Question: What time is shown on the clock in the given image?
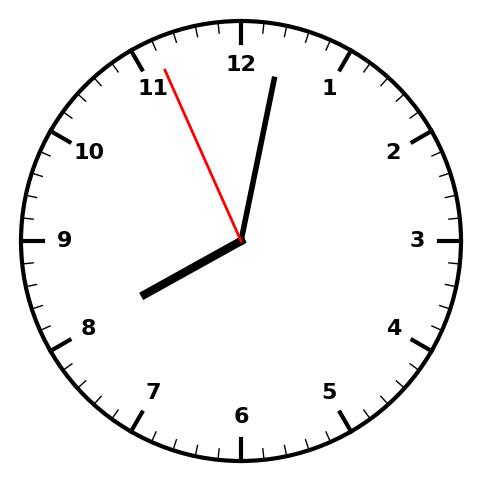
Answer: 08:01:56